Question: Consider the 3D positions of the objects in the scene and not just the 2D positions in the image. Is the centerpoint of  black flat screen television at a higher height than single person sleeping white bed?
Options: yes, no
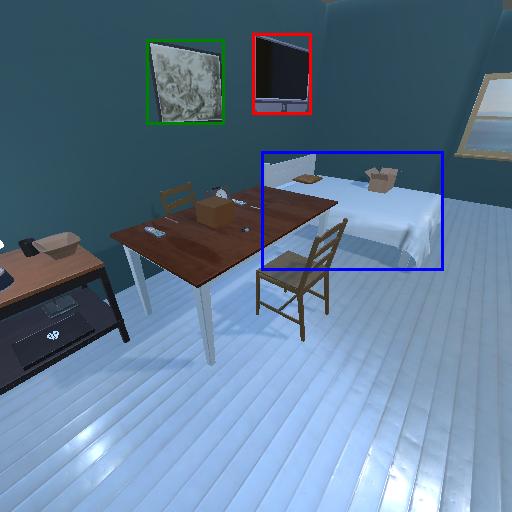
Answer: yes